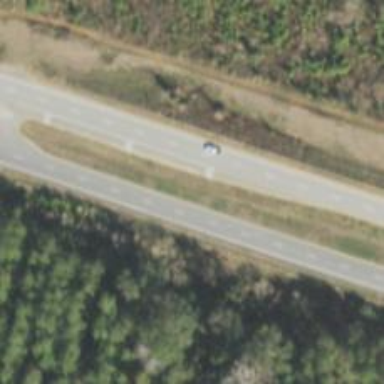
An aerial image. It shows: This image shows trunk highway that functions as expressway.